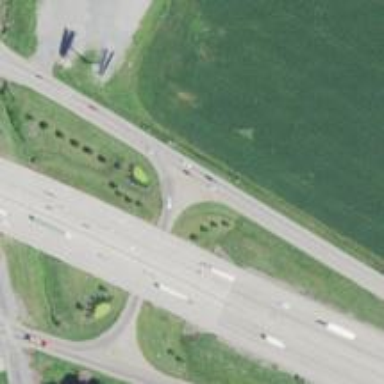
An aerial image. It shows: Secondary link road.